Question: I fill the dvgPeople with the values from database. Insert/Update/Delete/Select commands work fine. The thing I want to do is to fill some components on form with the selected row's values. I can fill the textboxes but I can't handle the checkboxes. And here is the code.
'''
if (dgvPeople.CurrentRow.Cells[6].Value == "1")
{
chkGerman.Checked = true;
}
else
{
chkGerman.Checked = false;
}
'''
And when I debug this strange case occurs:

Even dgvPeople.CurrentRow.Cells[6].Value = 1, it is still false.
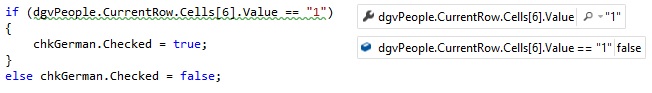
Answer: Your trying to check a boolean value against a string object.
This will work:
'''
if (dgvPeople.CurrentRow.Cells[6].Value.ToString() == "1")
{
chkGerman.Checked = true;
}
else
{
chkGerman.Checked = false;
}
'''